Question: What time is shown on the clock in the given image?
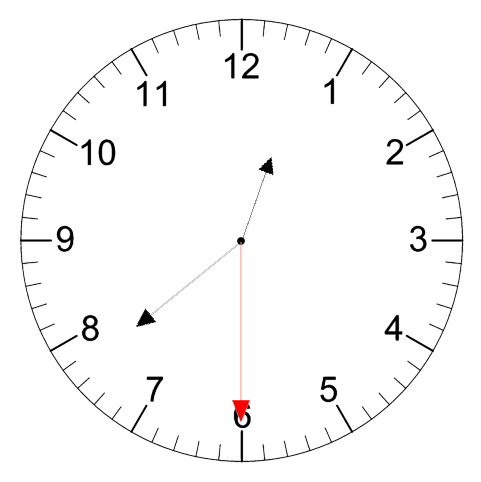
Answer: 12:38:30